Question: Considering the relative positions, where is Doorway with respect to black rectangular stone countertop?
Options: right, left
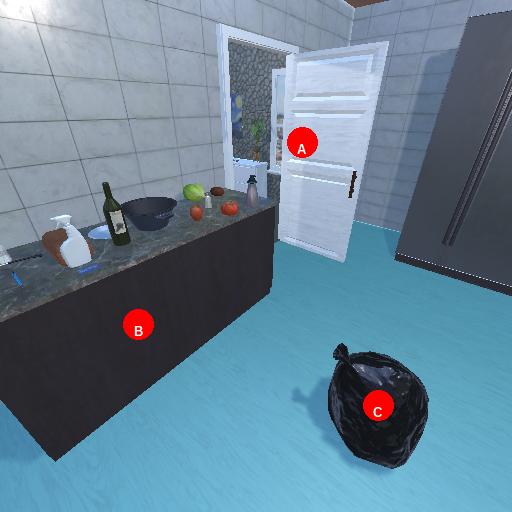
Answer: right